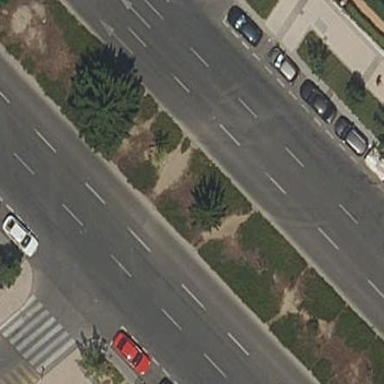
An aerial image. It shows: Grassy area with kerb barrier.